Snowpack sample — Loveland Pass, Silver Plume, Colorado, USA (2/11/26, 12:00 PM MST)
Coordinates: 39.663, -105.886
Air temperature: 35 °F
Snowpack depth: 82 cm
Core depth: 10 cm
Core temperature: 17.6 °F
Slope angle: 13°, slope face: 12°
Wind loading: high
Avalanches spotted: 1
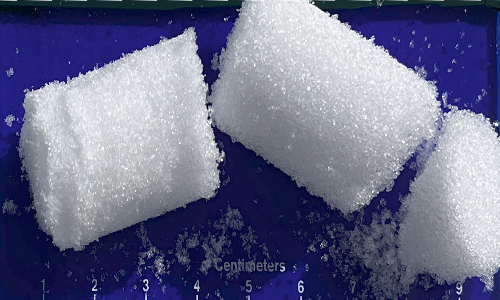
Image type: core
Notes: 1 small avalanche spotted on the north side of the bowl, lots of wind loading